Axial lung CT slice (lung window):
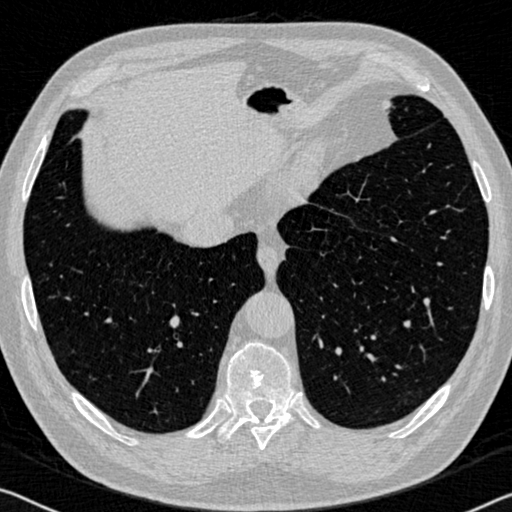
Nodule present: no